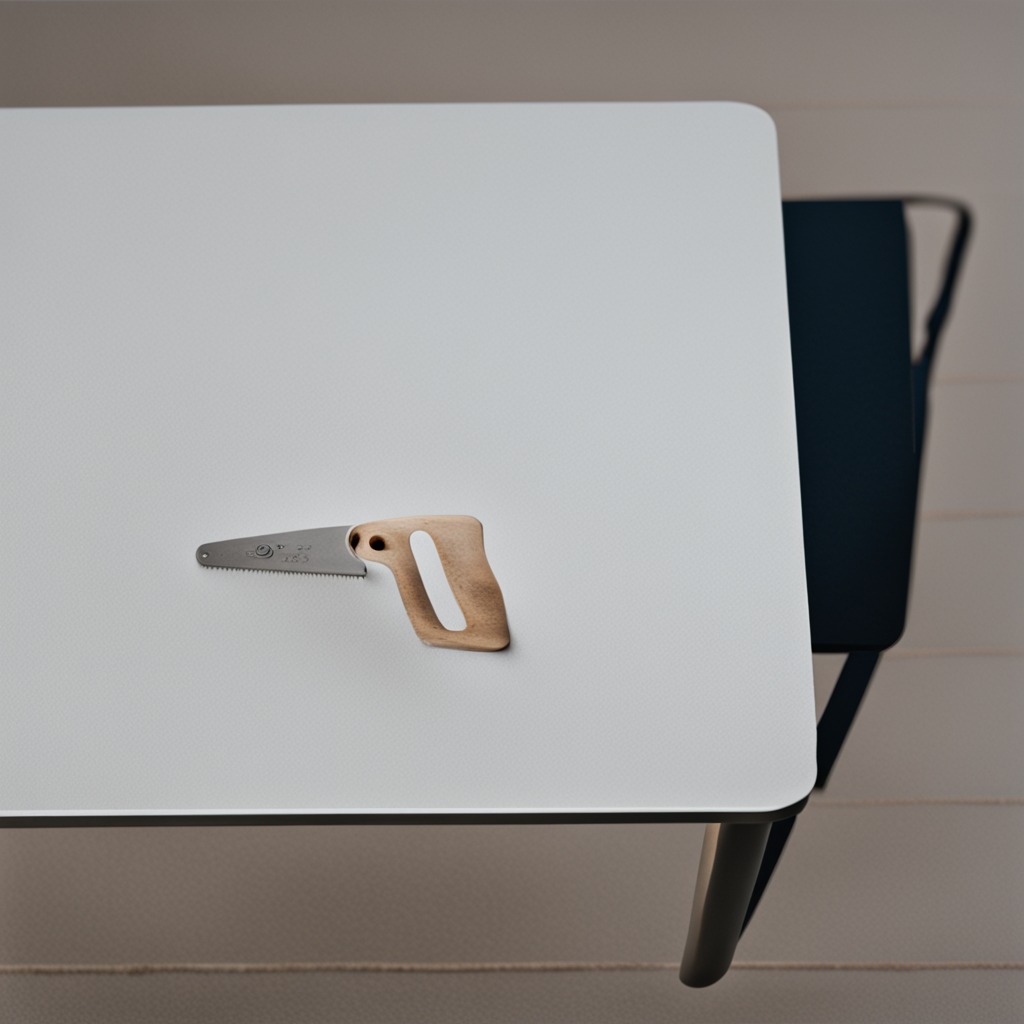
A handheld metal saw lies on the clean utility table in a temporary outdoor tool station.